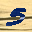
Label: 5